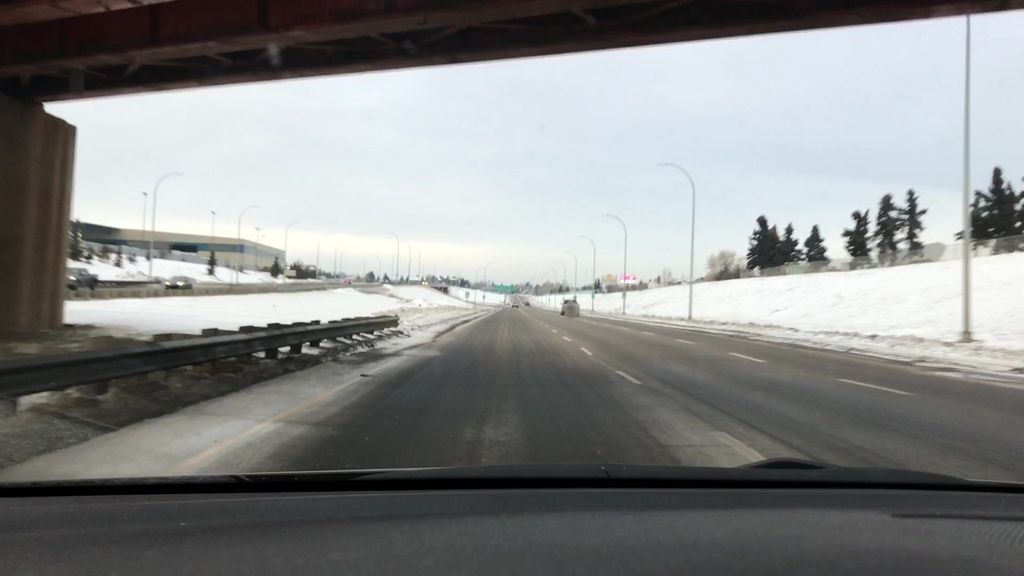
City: edmonton